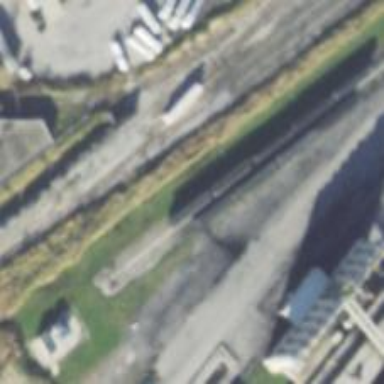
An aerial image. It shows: Railway spur service.